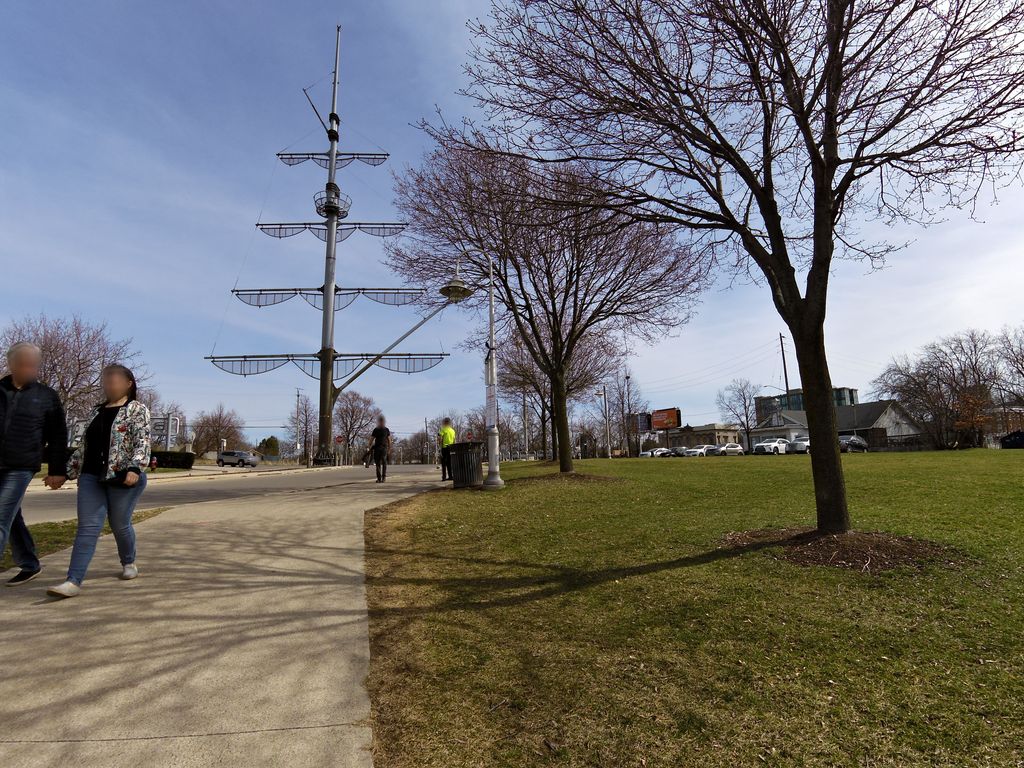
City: hamilton